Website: home-depot
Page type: review-order
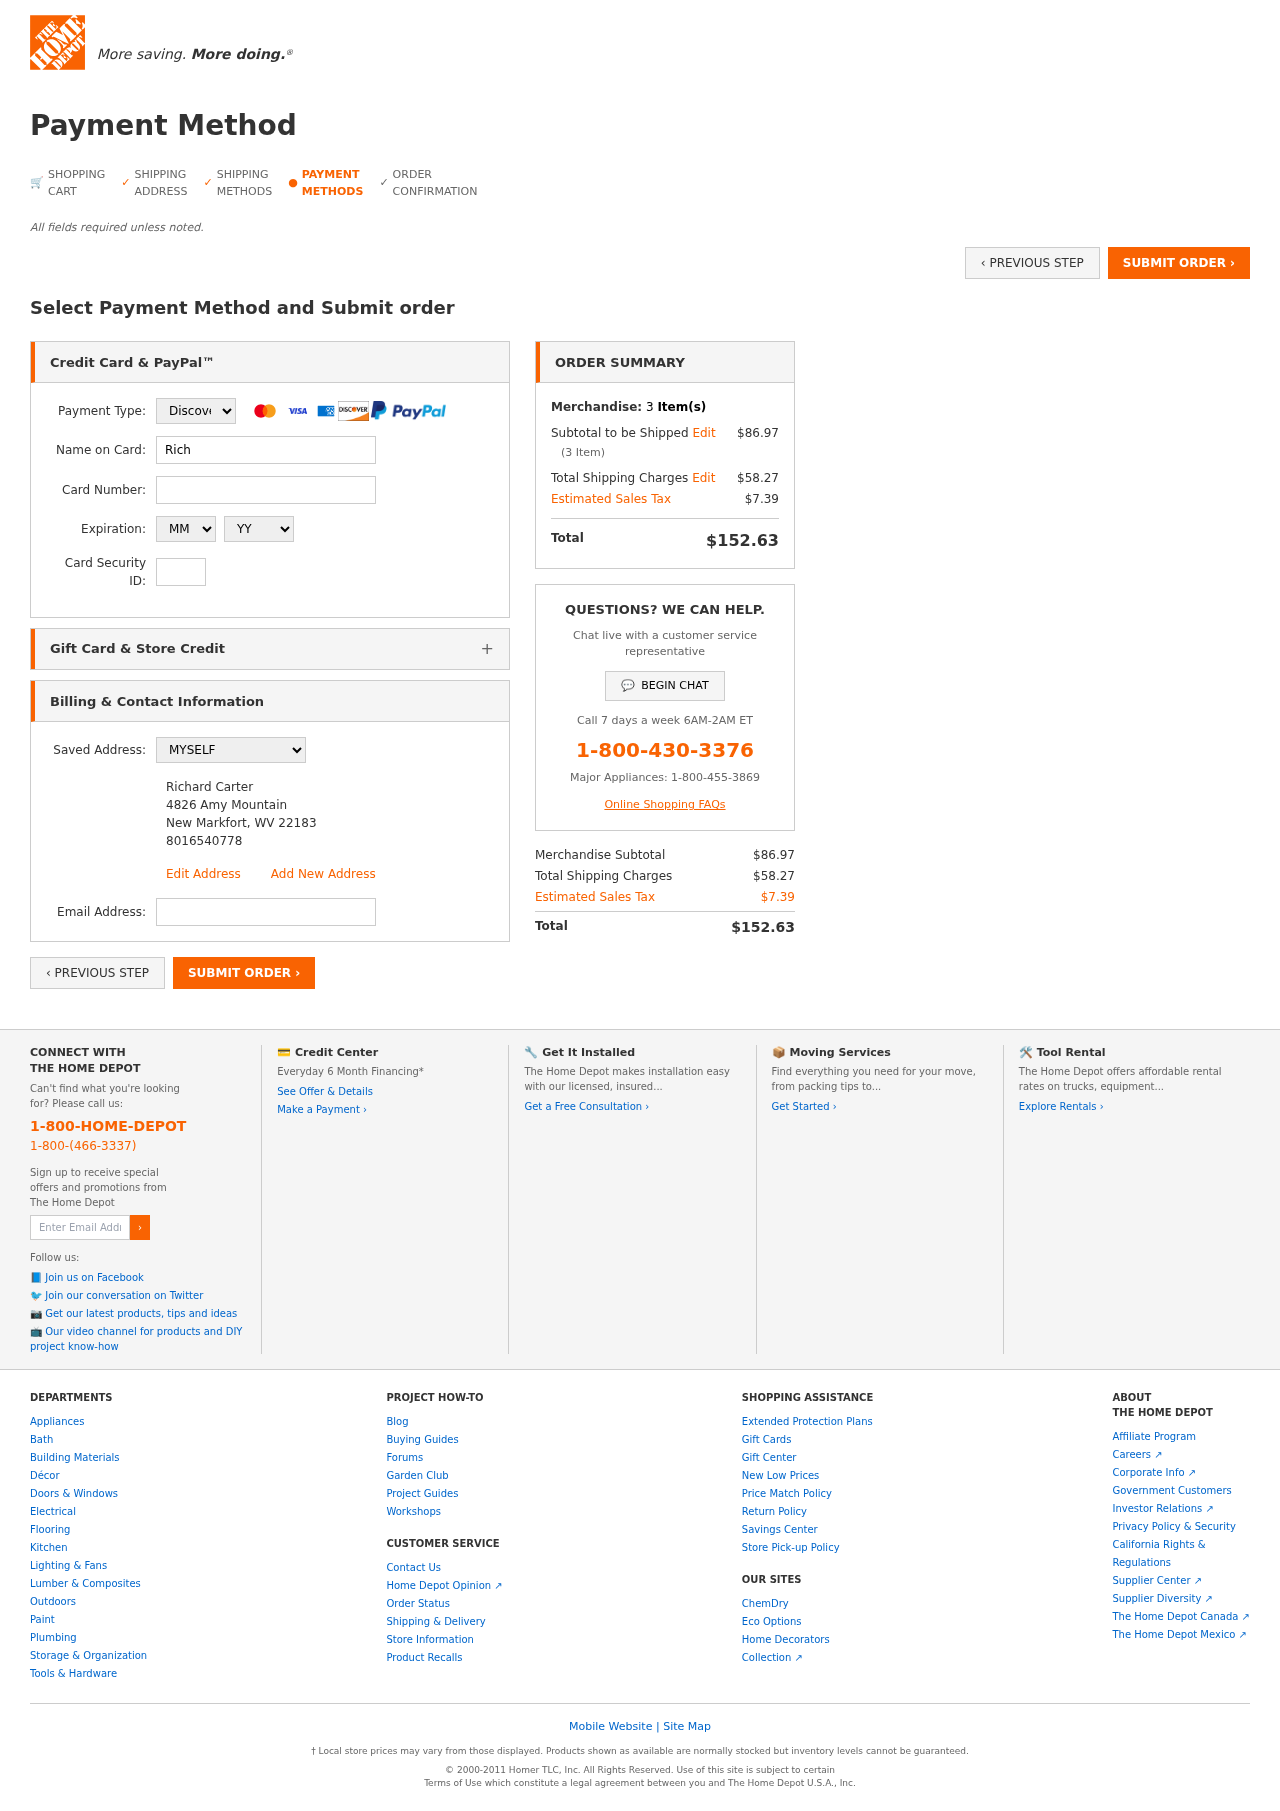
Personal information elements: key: PII_CARD_CVV
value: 448
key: PII_CARD_EXPIRY_MONTH
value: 03
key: PII_CARD_EXPIRY_YEAR
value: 30
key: PII_CARD_NUMBER
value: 6511 0721 0446 6303
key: PII_CARD_TYPE
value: Discover
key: PII_EMAIL
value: richard.carter@yahoo.com
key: PII_FULLNAME
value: Richard Carter
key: PII_FULLNAME2
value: Richard Carter
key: PII_STREET2
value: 4826 Amy Mountain
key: PII_CITY2
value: New Markfort
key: PII_STATE_ABBR2
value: WV
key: PII_POSTCODE2
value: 22183
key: PII_PHONE2
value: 8016540778
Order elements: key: ORDER_NUM_ITEMS
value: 3
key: ORDER_SUBTOTAL
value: $86.97
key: ORDER_NUM_ITEMS2
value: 3
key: ORDER_SHIPPING_COST
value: $58.27
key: ORDER_TAX
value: $7.39
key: ORDER_TOTAL
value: $152.63
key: ORDER_SUBTOTAL2
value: $86.97
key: ORDER_SHIPPING_COST2
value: $58.27
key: ORDER_TAX2
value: $7.39
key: ORDER_TOTAL2
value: $152.63